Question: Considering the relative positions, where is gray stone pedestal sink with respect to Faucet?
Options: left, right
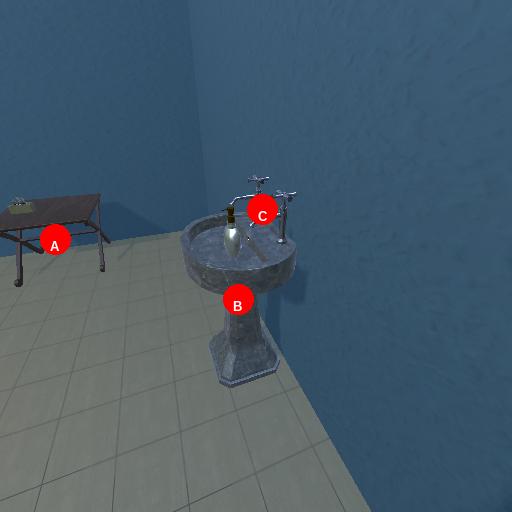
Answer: left